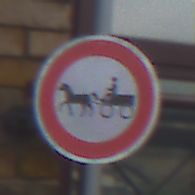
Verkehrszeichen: VerbotGespannfuhrwerke
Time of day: MorningAfternoon
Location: Outdoor (Urban)
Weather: Overcast
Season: NotSpecified
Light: Natural